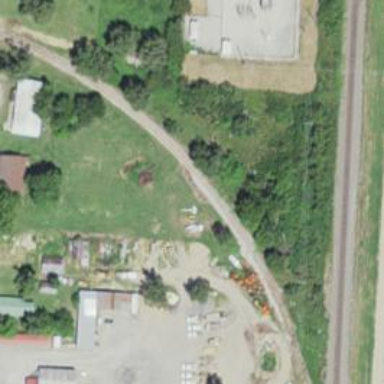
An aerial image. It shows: Rail spur service.